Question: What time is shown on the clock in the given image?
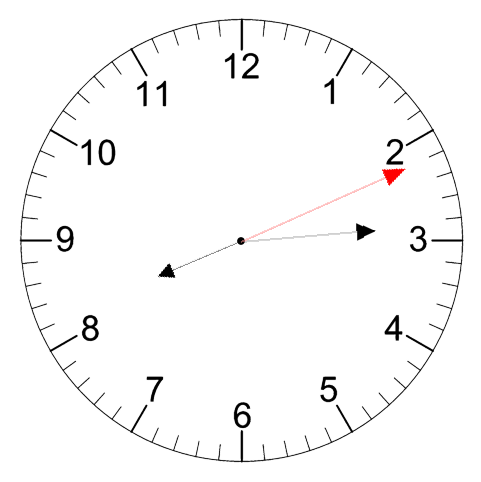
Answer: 08:14:11